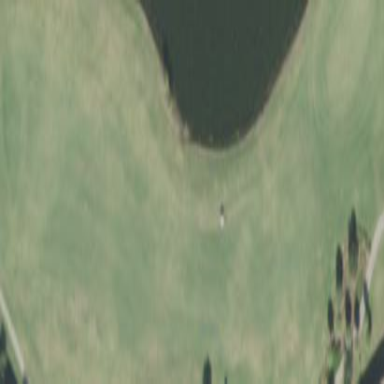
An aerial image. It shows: Golf fairway surrounded by grass.